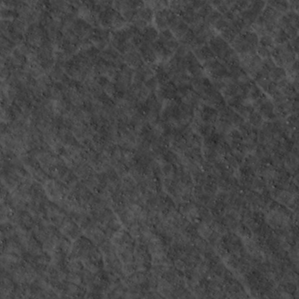
Label: non_frost